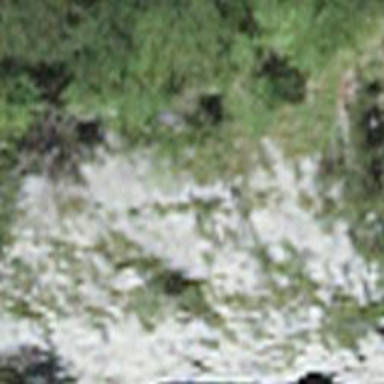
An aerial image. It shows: Cliff in nature.